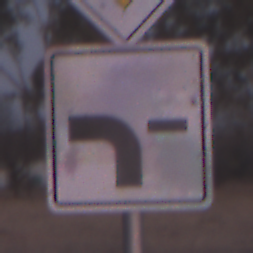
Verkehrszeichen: VerlaufVorfahrtsstrasse6
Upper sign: Vorfahrtsstrasse
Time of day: SunriseSunset
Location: Outdoor (Nature)
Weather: Clear
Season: NotSpecified
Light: Natural